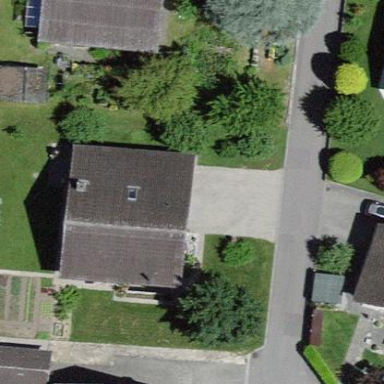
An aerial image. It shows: Detached building.